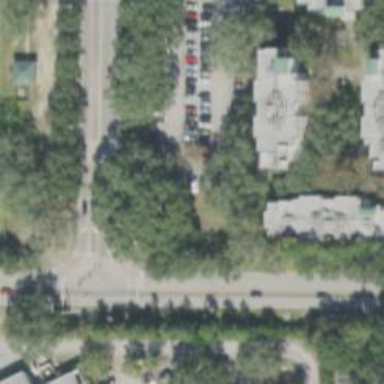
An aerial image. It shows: Footway road with bridge over parkway.